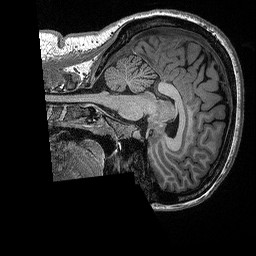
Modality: T1w
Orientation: sagittal
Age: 39
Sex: female
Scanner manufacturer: siemens
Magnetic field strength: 3 T
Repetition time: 2.3 s
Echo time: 0.00298 s